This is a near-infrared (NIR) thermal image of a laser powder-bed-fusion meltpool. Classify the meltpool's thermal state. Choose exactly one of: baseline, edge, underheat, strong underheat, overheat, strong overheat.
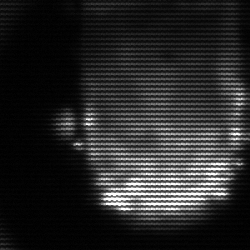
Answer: baseline